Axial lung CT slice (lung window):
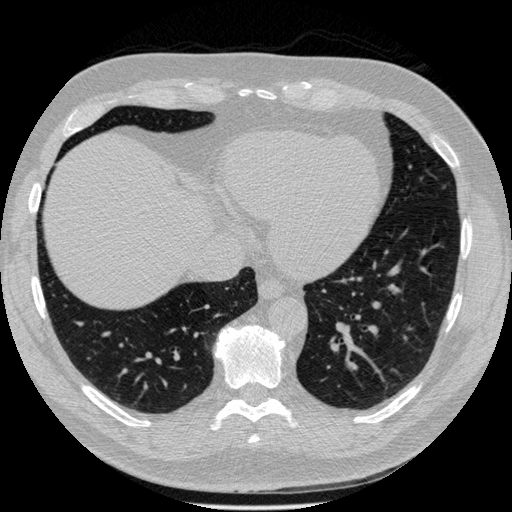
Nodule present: no